Question: I want to implement custom text fields. Here is a screenshot of what I want to implement:

So I have a 'UITableView' with cells, and in each cell I have several text fields: one for 'date', one for 'name', one for 'theme', and one for 'text'. But the UI requires 'theme' and 'text' to be next to each other (as can you see in the picture). I wanted to implement this as a single 'UITextField', but as far as I know, 'UITextField' supports only one type of font. So maybe someone will give me a piece of advice how to implement the design shown in the screenshot -- do I have to draw custom text fields, or are there simpler solutions? Any code samples or propositions would be helpful.
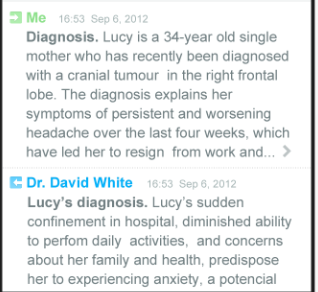
Answer: :
You can set a 'UITextField''s attributed string:
'''
@property(nonatomic,copy) NSAttributedString *attributedText;
'''
I suggest to use a NSMutableAttributedString and to exploit polymorphism.
A mutable attributed string can hold vary attributes for each piece of the string. So you can add an attribute only for a certain range of the string with this method:
'''
- (void)setAttributes:(NSDictionary *)attributes range:(NSRange)aRange;
'''
:
Use directly this 'UITextField''s property:
'''
- (void)setAttributes:(NSDictionary *)attributes range:(NSRange)aRange;
'''